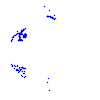
Particle: kaon